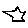
Label: star